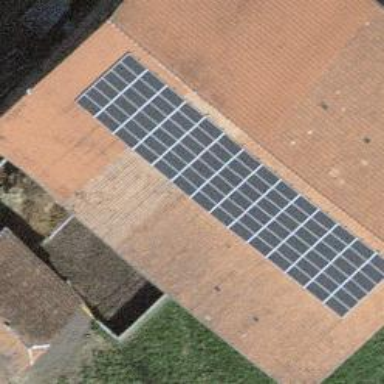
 consisting of solar photovoltaic panels."